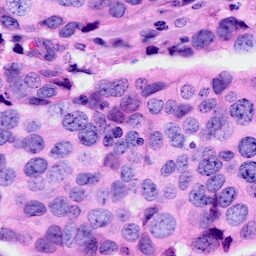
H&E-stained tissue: Breast